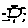
Label: sun